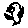
Label: bird